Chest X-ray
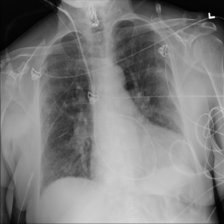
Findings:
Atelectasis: negative
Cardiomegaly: positive
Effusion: positive
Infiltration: negative
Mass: negative
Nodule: negative
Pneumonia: negative
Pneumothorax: negative
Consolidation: negative
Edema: negative
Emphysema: negative
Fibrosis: negative
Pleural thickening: negative
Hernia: negative